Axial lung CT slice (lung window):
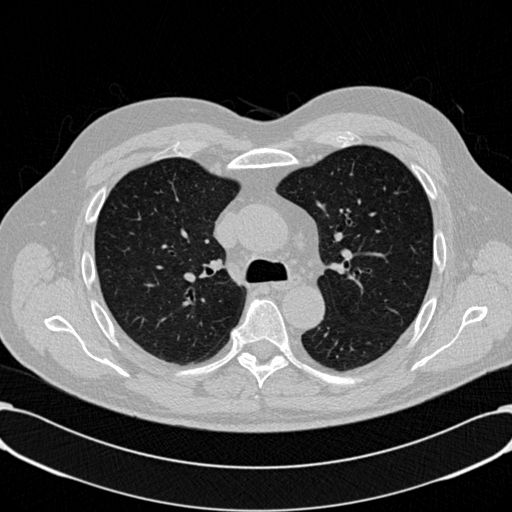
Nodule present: no